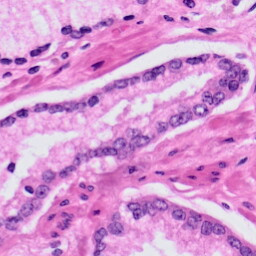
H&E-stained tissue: Prostate